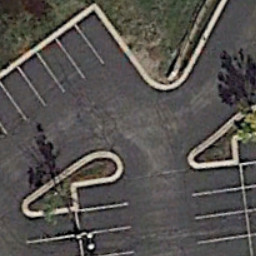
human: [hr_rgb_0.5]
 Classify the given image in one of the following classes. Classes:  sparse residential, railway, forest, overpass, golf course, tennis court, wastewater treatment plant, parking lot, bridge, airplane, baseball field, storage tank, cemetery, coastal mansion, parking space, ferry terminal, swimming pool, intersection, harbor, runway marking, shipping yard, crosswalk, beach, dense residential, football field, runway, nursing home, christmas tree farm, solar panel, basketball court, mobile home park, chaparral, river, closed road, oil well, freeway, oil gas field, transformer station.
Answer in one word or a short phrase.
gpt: parking space